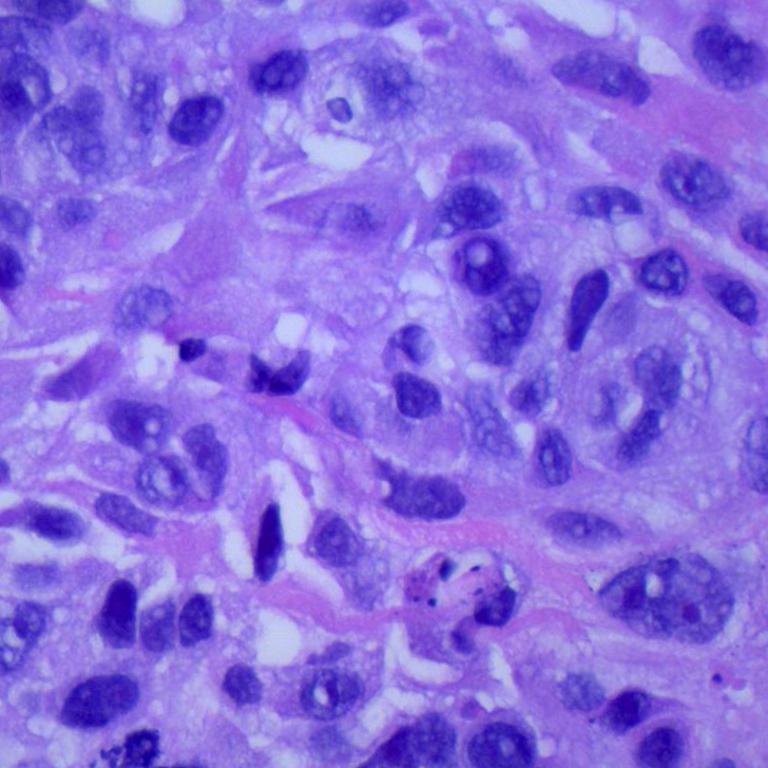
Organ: lung
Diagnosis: squamous carcinomas